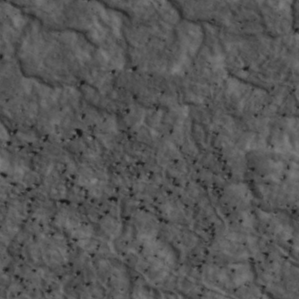
Label: non_frost